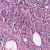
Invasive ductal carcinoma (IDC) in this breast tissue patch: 1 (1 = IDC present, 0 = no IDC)